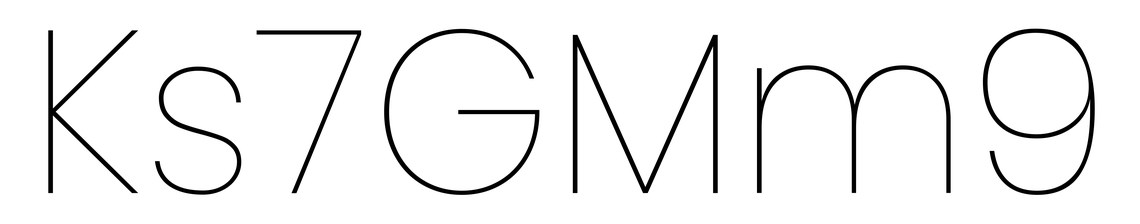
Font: Poppins-Thin